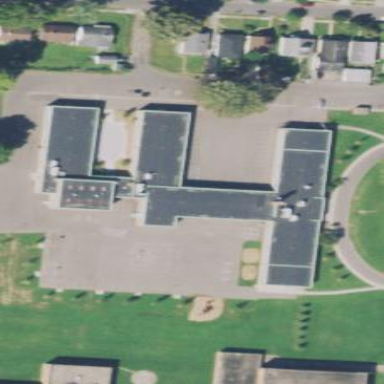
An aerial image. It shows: School.